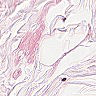
Metastatic tissue present: no